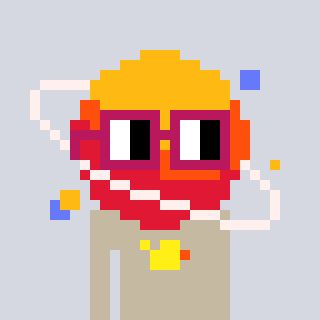
a pixel art character with square dark red glasses, a saturn-shaped head and a bege-colored body on a cool background